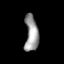
Tissue: lung
Cell type: Fibroblasts
Senescence score: 0.5566
Nuclear area (px): 473
Mean DAPI intensity: 153.144